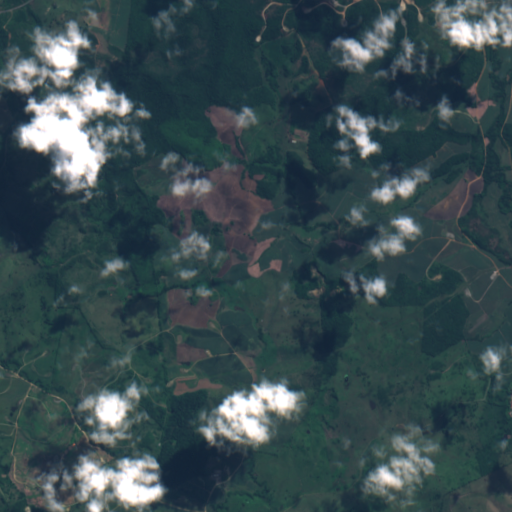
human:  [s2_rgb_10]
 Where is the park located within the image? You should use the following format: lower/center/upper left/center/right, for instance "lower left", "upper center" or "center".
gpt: There is no park in the image.